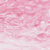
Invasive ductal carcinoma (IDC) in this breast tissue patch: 0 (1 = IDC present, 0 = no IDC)